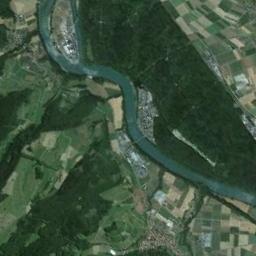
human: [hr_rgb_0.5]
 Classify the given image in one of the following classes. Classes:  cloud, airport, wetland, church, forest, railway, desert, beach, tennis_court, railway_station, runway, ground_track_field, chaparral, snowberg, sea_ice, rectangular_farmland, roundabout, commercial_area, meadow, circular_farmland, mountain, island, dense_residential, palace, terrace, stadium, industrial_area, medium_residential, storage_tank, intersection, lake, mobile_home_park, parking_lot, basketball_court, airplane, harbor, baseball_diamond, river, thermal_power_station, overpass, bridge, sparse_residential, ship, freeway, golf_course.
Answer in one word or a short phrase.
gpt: river